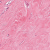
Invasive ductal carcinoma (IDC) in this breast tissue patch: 0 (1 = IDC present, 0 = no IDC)